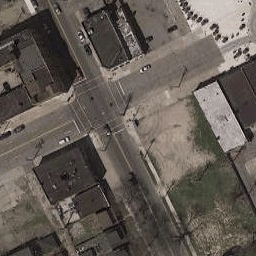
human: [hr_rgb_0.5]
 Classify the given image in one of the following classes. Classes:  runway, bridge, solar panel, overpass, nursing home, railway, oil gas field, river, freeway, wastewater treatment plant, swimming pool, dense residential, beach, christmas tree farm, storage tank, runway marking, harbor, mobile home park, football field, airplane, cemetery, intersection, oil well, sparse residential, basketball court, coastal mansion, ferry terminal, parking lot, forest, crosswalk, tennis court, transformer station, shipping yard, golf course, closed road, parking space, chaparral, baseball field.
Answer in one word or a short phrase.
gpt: intersection